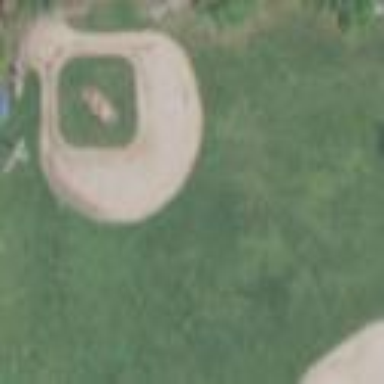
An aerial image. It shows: Baseball pitch for leisure land activities.